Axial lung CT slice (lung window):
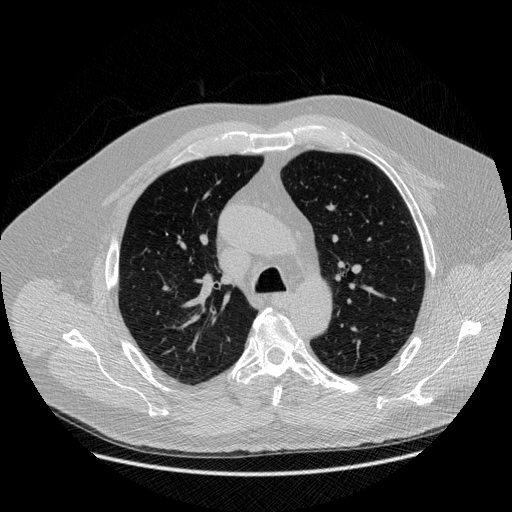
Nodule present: no